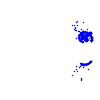
Particle: electron